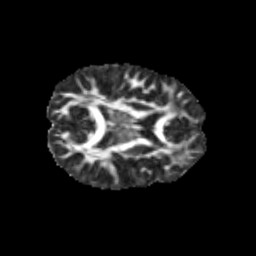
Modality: FA
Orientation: axial
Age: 10
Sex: male
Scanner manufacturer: siemens
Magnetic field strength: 3 T
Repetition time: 3.8 s
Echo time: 0.07 s